Field crop: maize
Growth stage: 2
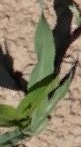
Species: maize